Field crop: tomato
Growth stage: 2
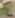
Species: solanum